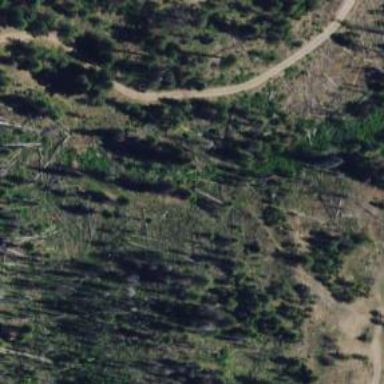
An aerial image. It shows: Intermediate snowshoe path.